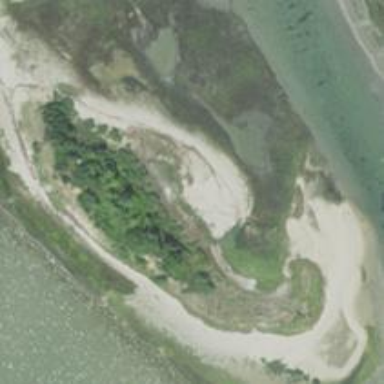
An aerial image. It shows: Beautiful beach with natural surroundings.